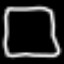
Label: square